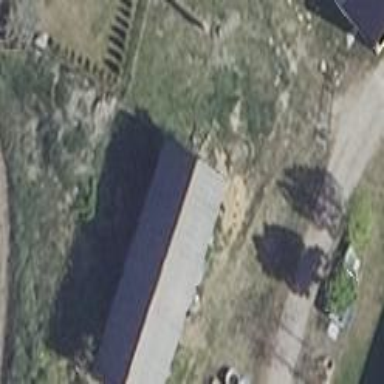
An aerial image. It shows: Shed building.